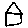
Label: house